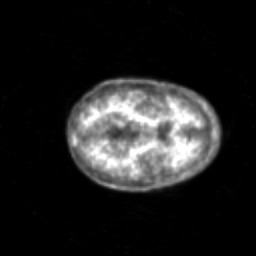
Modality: PET
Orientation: axial
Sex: female
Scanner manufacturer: siemens